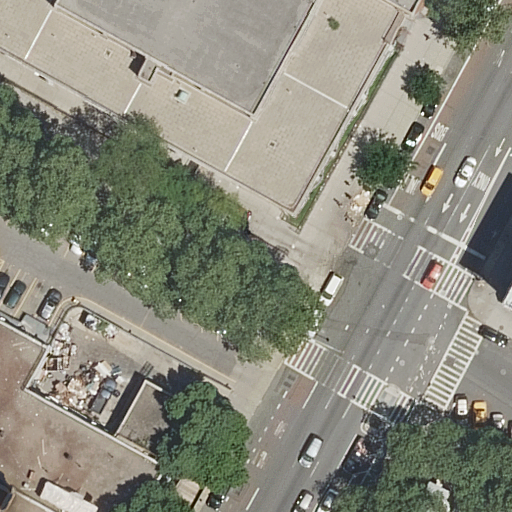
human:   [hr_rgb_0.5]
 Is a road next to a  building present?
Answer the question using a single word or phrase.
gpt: yes

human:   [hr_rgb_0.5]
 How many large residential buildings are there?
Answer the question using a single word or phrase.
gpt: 2

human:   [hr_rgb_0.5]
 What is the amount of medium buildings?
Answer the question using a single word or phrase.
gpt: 0

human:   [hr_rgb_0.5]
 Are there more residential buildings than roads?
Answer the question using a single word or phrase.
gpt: no

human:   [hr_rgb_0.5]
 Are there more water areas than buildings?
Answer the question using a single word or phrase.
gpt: no

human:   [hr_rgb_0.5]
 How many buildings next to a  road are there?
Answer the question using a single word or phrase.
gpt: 3

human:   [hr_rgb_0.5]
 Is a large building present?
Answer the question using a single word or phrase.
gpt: yes

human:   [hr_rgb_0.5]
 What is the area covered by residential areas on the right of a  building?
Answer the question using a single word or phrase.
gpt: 11m2

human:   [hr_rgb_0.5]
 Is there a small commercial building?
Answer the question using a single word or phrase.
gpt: no

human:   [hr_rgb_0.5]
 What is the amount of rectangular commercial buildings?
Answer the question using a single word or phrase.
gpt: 0

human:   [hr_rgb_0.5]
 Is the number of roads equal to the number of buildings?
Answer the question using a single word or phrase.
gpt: no

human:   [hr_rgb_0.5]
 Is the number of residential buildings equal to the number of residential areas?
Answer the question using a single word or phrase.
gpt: no

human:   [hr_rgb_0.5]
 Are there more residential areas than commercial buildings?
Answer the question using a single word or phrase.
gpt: yes

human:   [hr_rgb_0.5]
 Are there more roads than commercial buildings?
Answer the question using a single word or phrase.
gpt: yes

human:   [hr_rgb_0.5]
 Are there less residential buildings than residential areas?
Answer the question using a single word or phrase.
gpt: no

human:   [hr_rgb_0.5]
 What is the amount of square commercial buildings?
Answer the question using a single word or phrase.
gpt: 0

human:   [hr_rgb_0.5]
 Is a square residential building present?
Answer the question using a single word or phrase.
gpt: no

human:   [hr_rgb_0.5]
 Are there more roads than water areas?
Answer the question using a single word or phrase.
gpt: yes

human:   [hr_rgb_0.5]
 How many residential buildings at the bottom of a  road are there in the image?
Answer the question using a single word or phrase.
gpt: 2

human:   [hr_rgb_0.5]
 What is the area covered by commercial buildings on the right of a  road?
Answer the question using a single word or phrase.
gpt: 0m2

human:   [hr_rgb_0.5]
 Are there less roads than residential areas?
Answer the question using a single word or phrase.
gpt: no

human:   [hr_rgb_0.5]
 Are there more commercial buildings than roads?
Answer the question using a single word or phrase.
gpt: no

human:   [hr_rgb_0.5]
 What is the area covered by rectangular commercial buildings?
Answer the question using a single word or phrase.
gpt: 0m2

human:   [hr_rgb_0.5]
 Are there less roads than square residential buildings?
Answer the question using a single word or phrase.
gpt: no

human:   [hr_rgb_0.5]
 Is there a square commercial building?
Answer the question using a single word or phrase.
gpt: no

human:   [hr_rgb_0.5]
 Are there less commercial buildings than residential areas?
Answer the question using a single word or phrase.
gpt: yes

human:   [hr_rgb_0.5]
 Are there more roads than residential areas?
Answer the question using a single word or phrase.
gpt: yes

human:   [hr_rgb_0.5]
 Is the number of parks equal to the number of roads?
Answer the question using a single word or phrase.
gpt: no

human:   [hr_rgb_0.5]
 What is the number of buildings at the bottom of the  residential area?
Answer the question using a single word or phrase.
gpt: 0

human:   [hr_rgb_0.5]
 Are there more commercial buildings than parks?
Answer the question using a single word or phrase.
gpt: no

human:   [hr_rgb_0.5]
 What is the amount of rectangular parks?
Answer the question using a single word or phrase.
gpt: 1

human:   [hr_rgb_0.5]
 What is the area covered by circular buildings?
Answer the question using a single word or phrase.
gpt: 0m2

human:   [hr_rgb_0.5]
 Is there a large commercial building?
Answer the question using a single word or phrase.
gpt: no

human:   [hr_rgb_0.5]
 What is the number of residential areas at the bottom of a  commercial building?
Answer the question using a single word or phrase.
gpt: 0

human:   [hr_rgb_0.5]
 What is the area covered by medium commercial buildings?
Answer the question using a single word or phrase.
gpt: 0m2

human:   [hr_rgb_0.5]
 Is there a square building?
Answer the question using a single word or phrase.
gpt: no